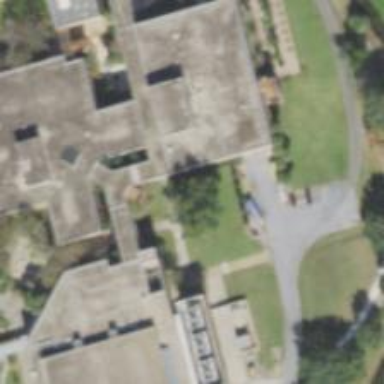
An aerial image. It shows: College building.